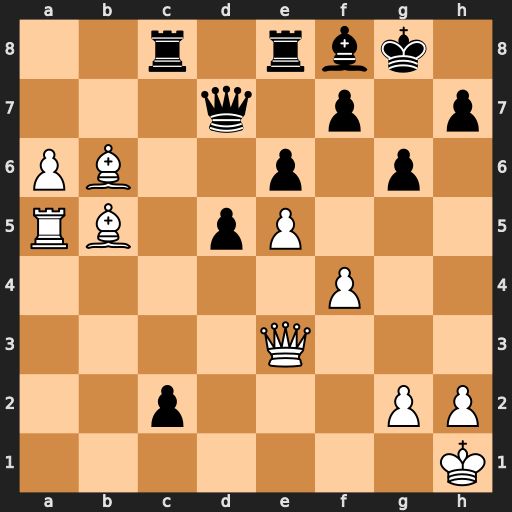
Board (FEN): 2r1rbk1/3q1p1p/PB2p1p1/RB1pP3/5P2/4Q3/2p3PP/7K
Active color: w
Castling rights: -
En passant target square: -
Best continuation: Bxd7 c1=Q+ Qg1